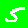
Digit: 5